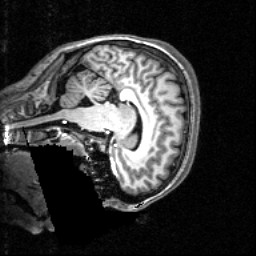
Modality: T1w
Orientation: sagittal
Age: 24
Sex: female